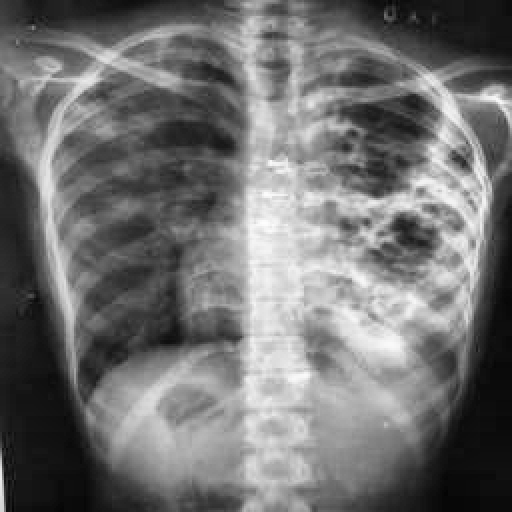
Finding: TUBERCULOSIS